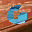
Label: 6